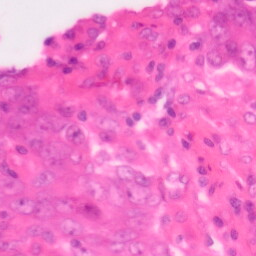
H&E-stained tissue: Colon